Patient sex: M
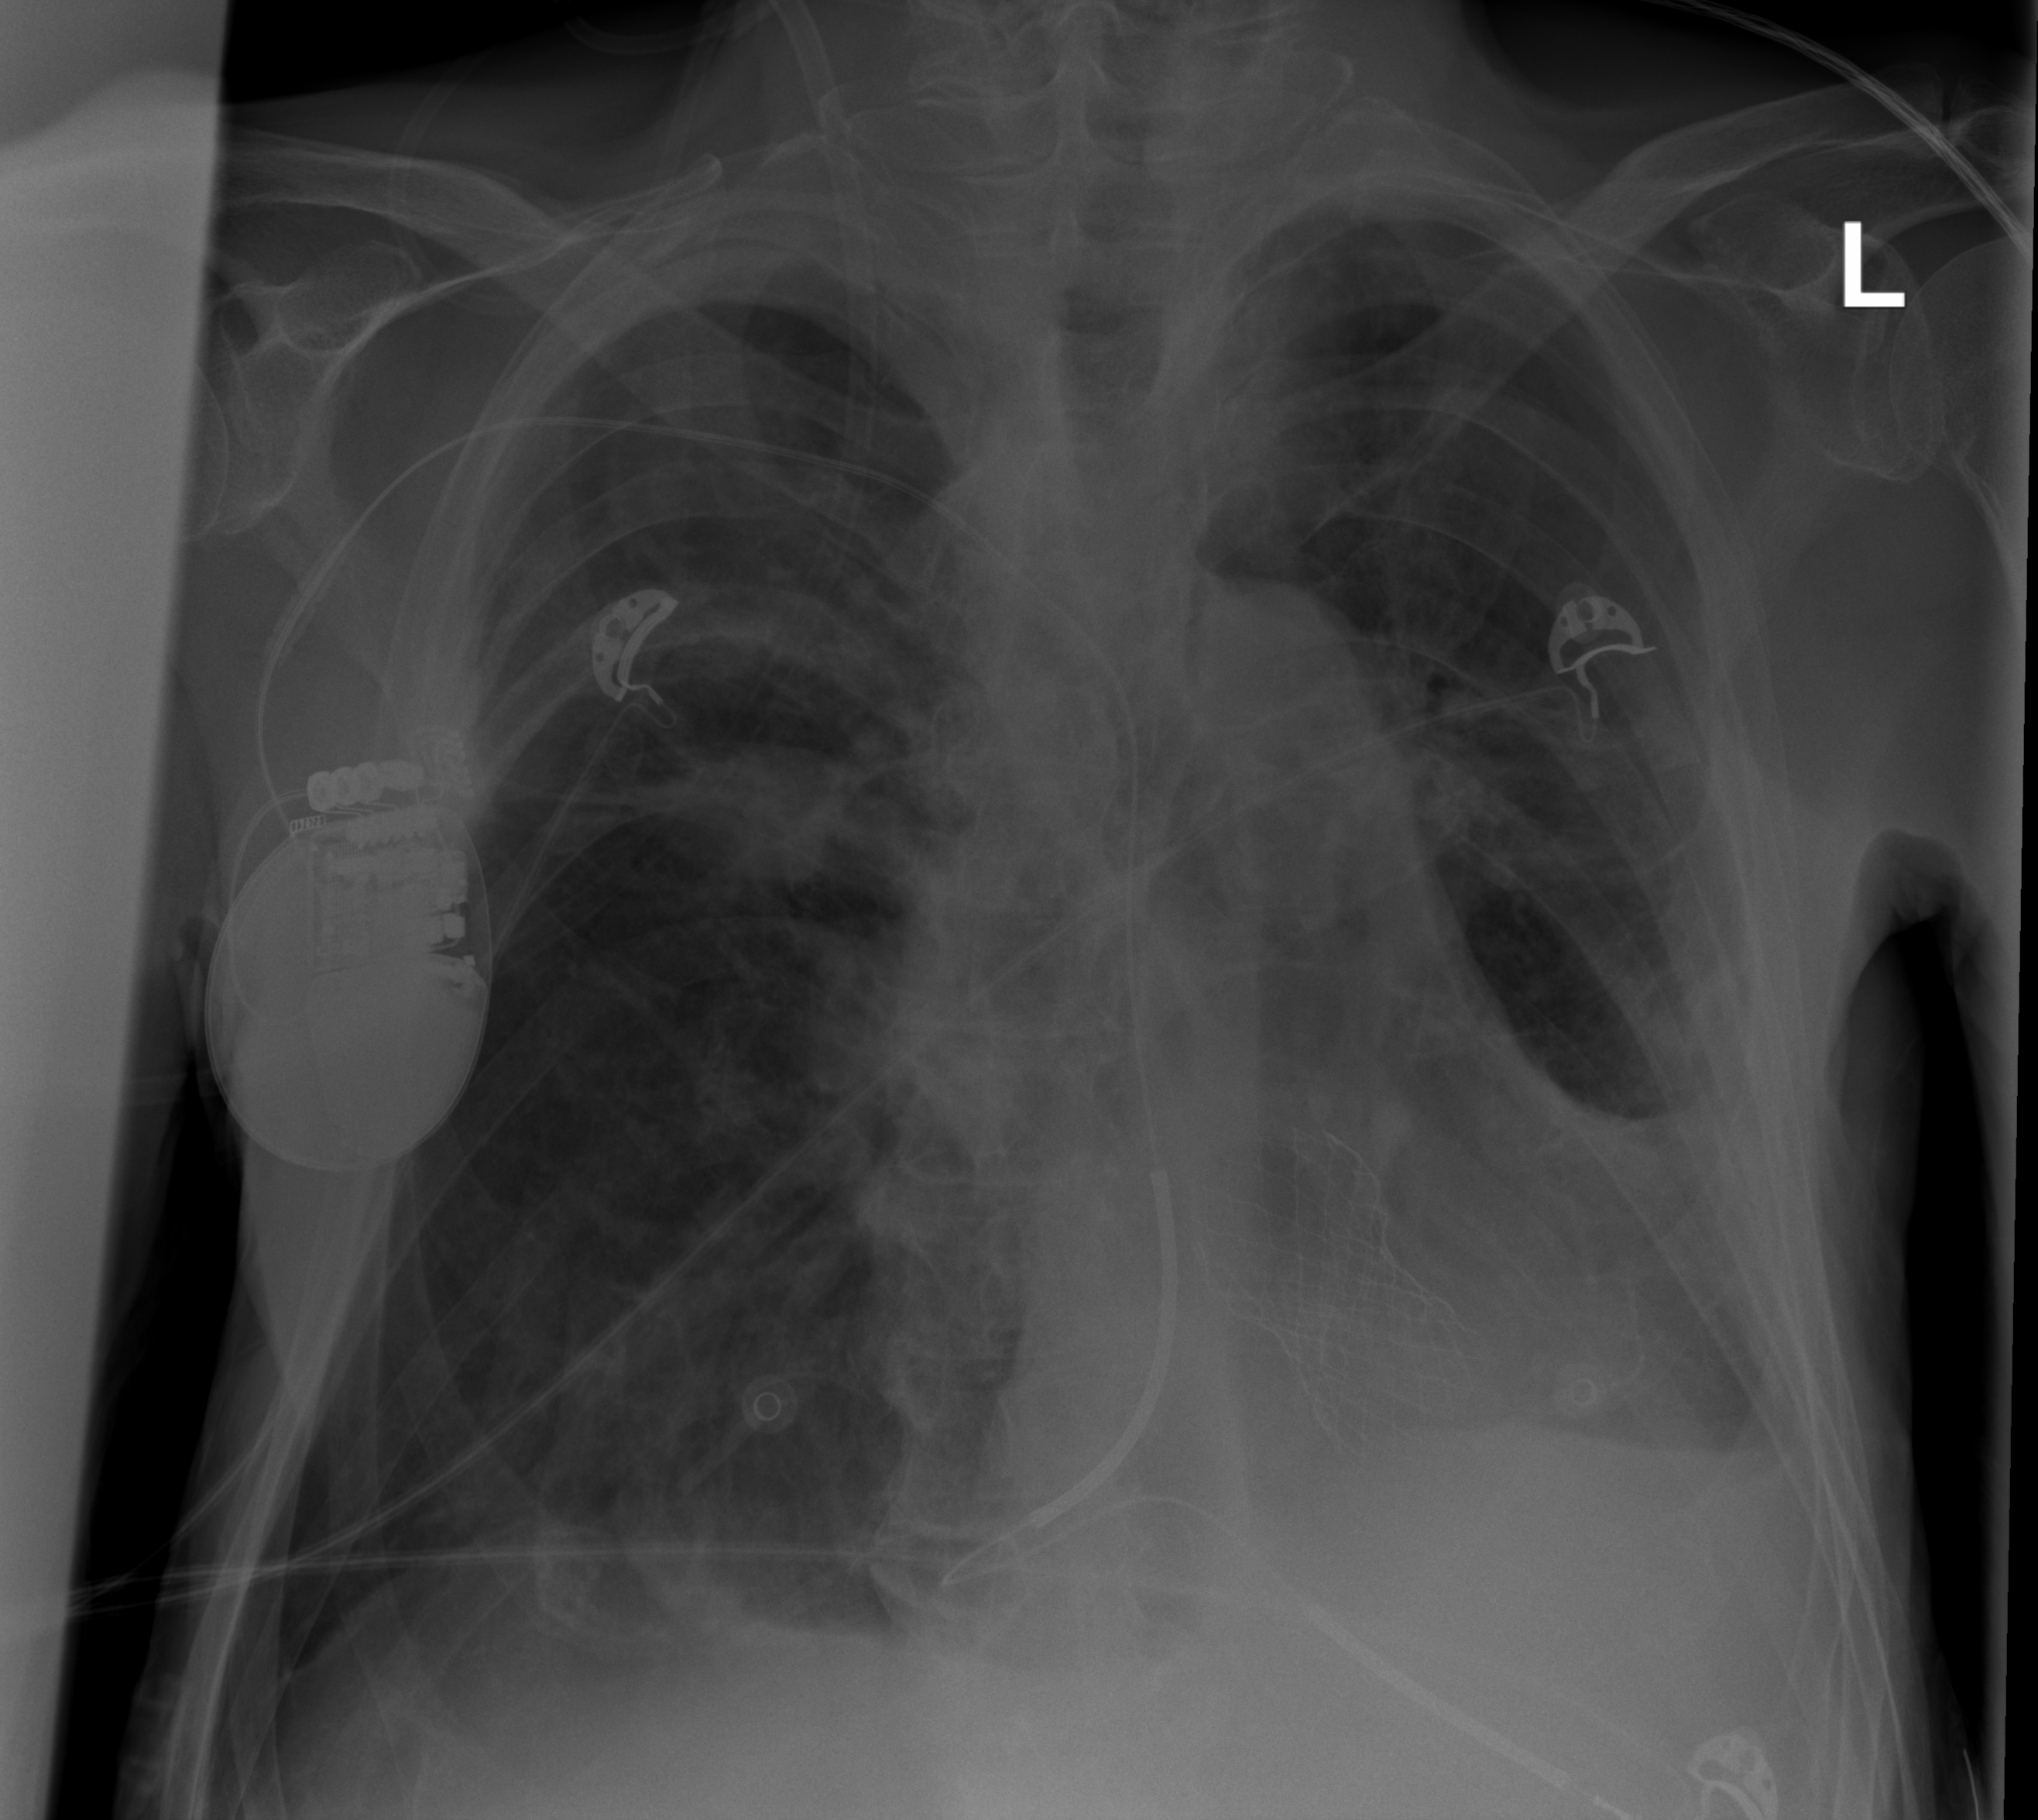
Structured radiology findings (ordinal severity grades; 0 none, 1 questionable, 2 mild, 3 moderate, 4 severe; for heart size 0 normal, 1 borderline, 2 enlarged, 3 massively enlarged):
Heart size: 2
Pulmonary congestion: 2
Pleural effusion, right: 2
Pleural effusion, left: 1
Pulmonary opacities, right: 0
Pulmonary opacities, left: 0
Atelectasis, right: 2
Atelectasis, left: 3